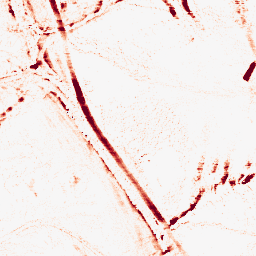
Category: morphological
Decomposition family: morphological_ellipse
Decomposition parameters: operation: opening
width: 5
height: 10
Upsampling method: lanczos
Upsampling parameters: scale: 2
Upsampling scale: 2